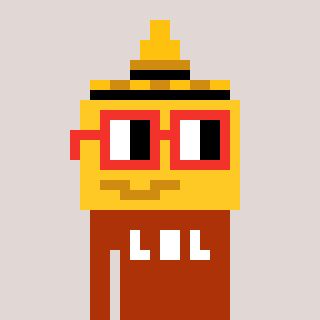
a pixel art character with square red glasses, a mustard-shaped head and a hotbrown-colored body on a warm background